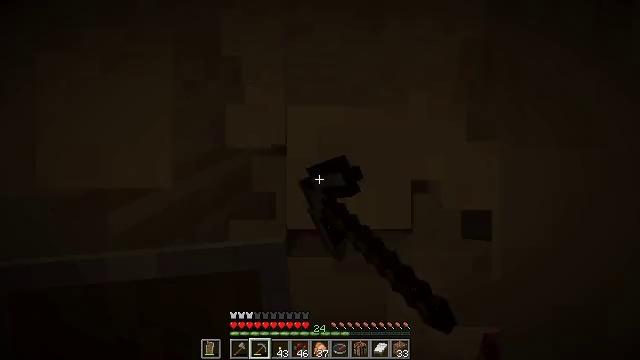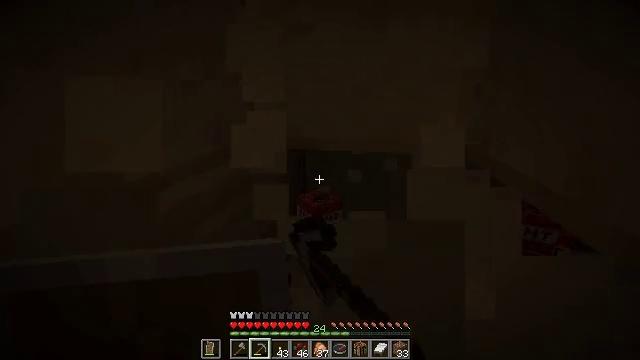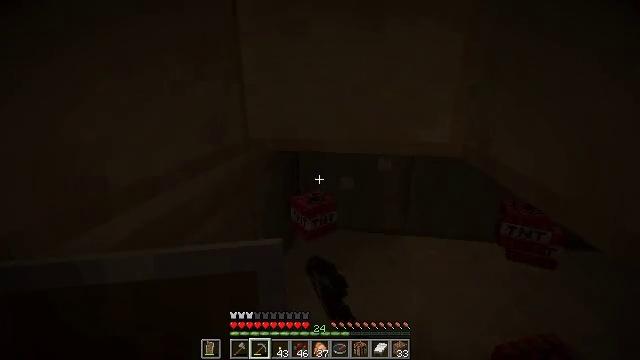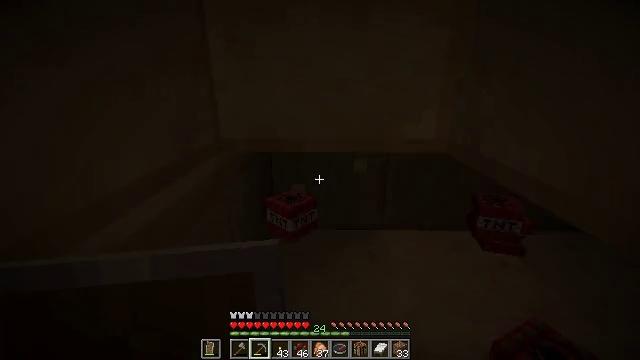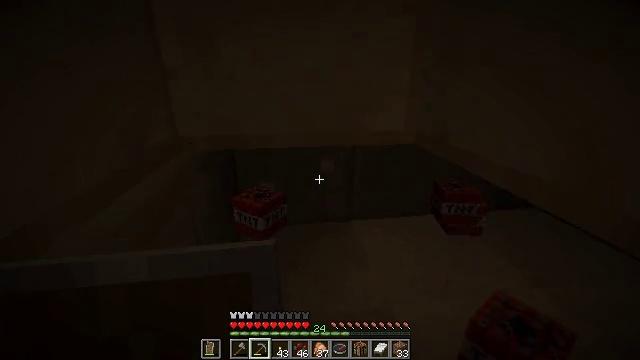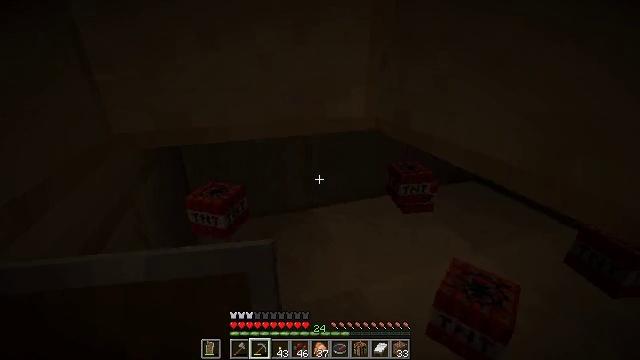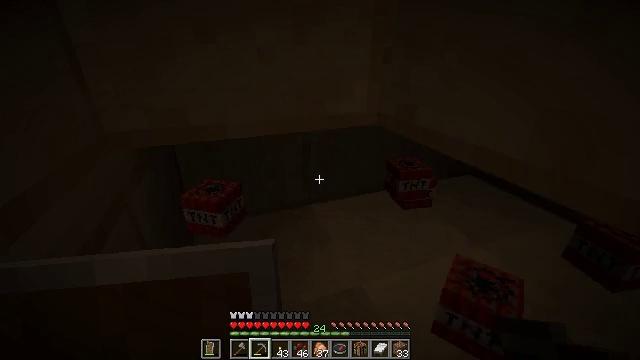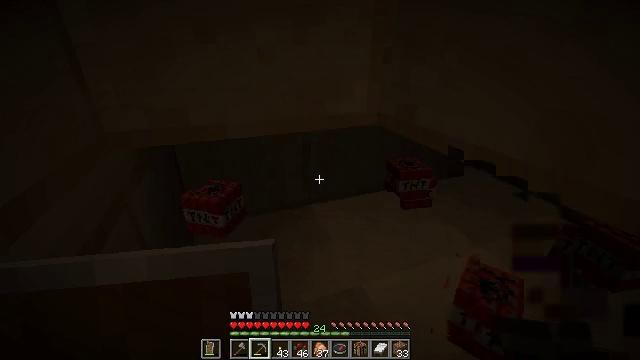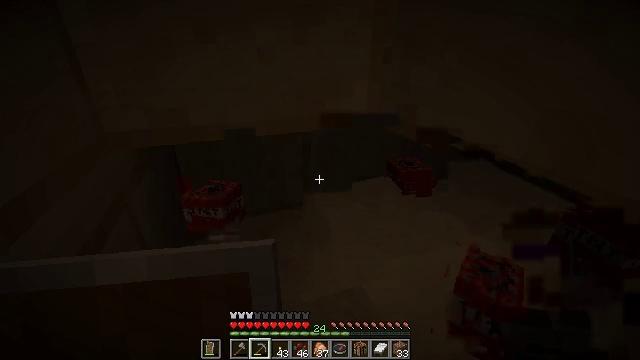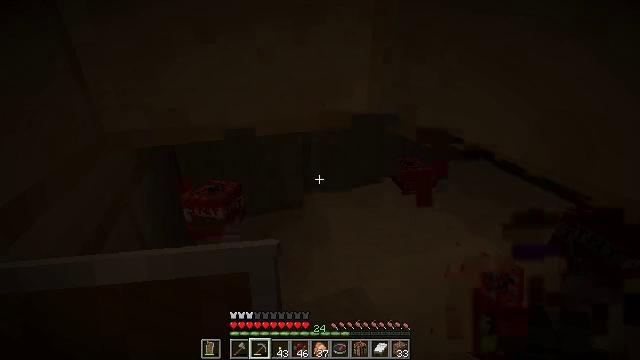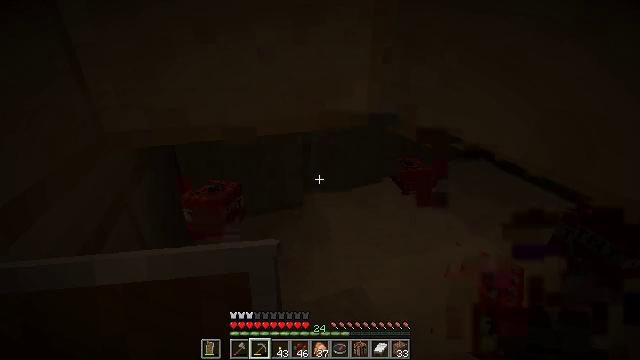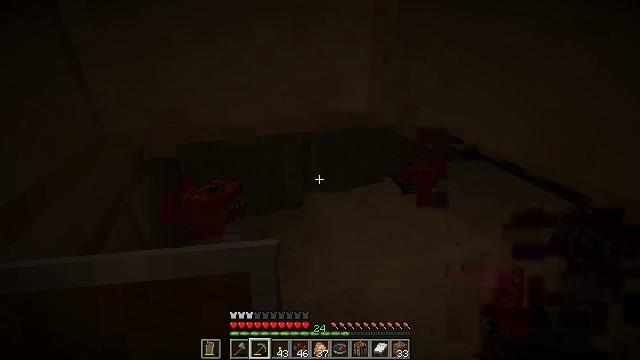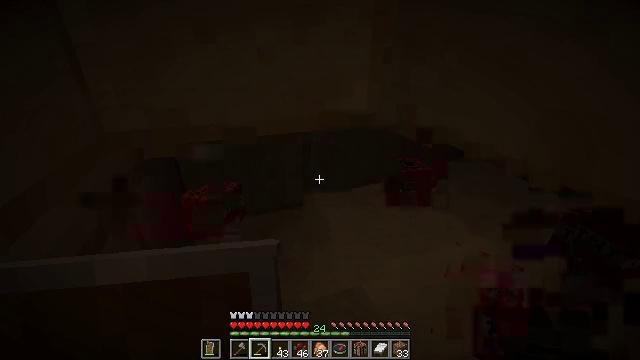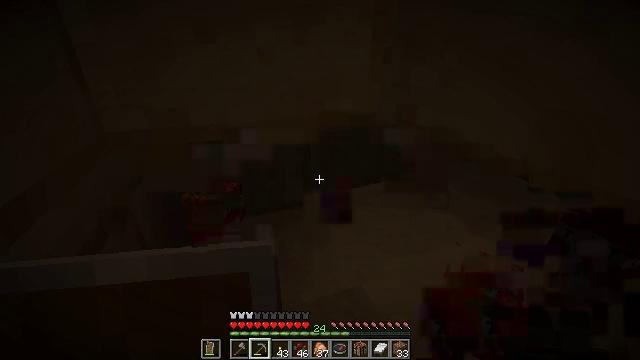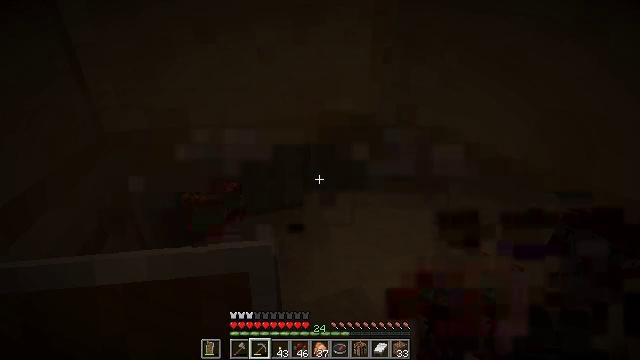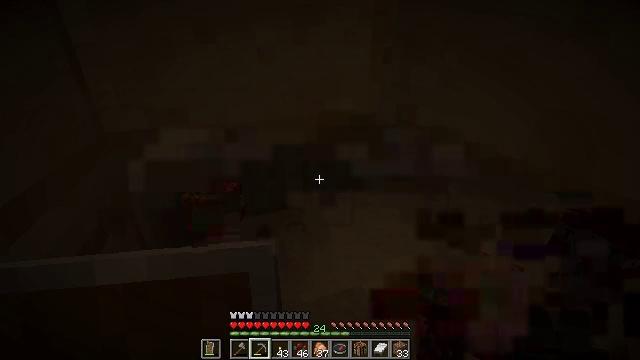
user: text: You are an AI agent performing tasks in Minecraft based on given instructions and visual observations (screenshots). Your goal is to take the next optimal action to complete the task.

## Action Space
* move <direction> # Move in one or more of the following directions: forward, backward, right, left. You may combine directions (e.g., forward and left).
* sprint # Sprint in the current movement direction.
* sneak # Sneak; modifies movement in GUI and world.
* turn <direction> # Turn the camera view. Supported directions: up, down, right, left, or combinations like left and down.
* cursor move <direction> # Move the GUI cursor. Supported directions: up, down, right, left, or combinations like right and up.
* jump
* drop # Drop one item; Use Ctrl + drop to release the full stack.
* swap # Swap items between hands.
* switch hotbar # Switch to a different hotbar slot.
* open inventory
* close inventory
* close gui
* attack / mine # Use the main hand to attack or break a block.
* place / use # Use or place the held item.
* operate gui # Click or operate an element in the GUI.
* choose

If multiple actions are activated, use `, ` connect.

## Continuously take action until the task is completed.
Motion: motion action
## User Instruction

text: Remove a sandstone block from the inventory.
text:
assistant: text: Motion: move forward and move left, sneak, attack / mine
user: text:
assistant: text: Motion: move forward and move left, sneak, turn right
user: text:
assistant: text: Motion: move forward and move left, sneak, turn right and down
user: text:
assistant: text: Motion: move forward and move left, sneak, turn right and down
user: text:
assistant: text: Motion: move forward and move left, sneak, turn right and down
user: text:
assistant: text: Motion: move forward, sneak, turn right and down
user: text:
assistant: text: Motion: move forward, sneak, turn down
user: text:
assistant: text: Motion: move forward, sneak, turn down
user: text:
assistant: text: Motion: move forward, sneak
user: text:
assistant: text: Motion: move forward, sneak
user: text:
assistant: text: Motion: move forward, sneak
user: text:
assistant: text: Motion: move forward, sneak, turn right
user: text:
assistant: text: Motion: move forward, sneak, turn right and up
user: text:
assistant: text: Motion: move forward, sneak, turn right and up
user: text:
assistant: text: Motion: move forward, sneak, turn right
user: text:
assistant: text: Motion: move forward, sneak, turn right
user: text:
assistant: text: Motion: move forward, sneak
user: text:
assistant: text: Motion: move forward, sneak
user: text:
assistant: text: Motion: move forward, sneak
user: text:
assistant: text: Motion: move forward, sneak
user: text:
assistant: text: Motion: move forward, sneak
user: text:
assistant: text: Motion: move forward and move left, sneak
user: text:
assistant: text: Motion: move forward and move left, sneak, turn right and down
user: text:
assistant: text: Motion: move forward and move left, turn right and down
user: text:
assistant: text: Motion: move left, turn right and down
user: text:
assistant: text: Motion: no_op
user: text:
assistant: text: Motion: no_op
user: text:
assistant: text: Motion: no_op
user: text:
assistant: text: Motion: no_op
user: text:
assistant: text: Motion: no_op